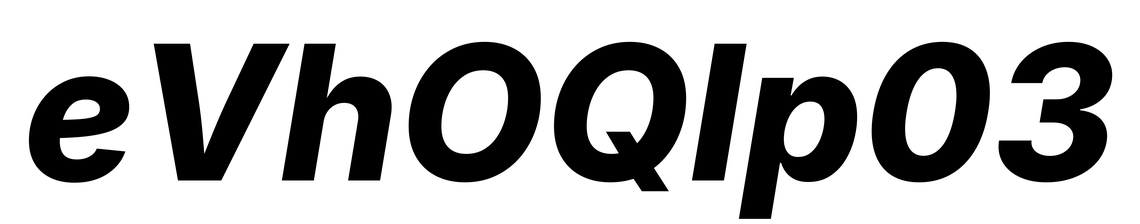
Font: Inter-Italic_ExtraBold_Italic